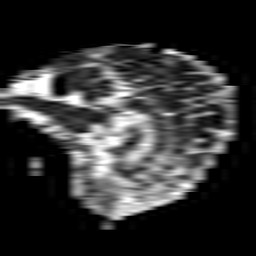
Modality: ADC
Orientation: sagittal
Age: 63
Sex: female
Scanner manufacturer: philips
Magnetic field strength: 1.5 T
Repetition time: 3.272 s
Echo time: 0.06922 s